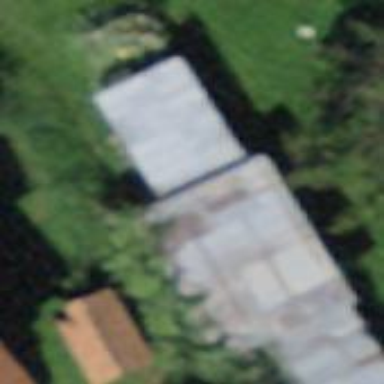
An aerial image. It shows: Greenhouse.